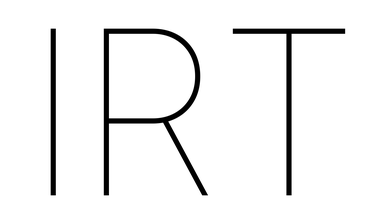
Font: Inter_Thin